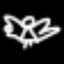
Label: angel